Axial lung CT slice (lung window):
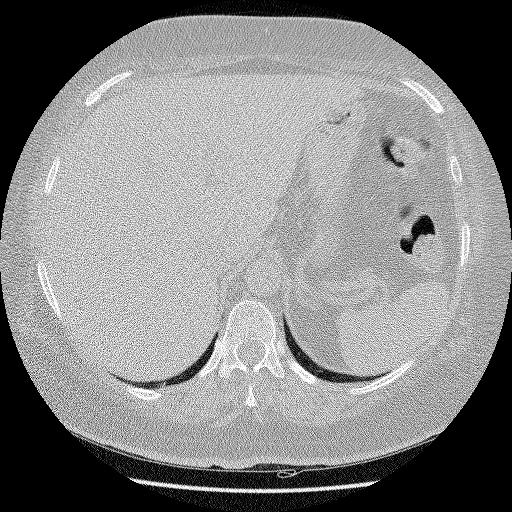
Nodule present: no